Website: home-depot
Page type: payment
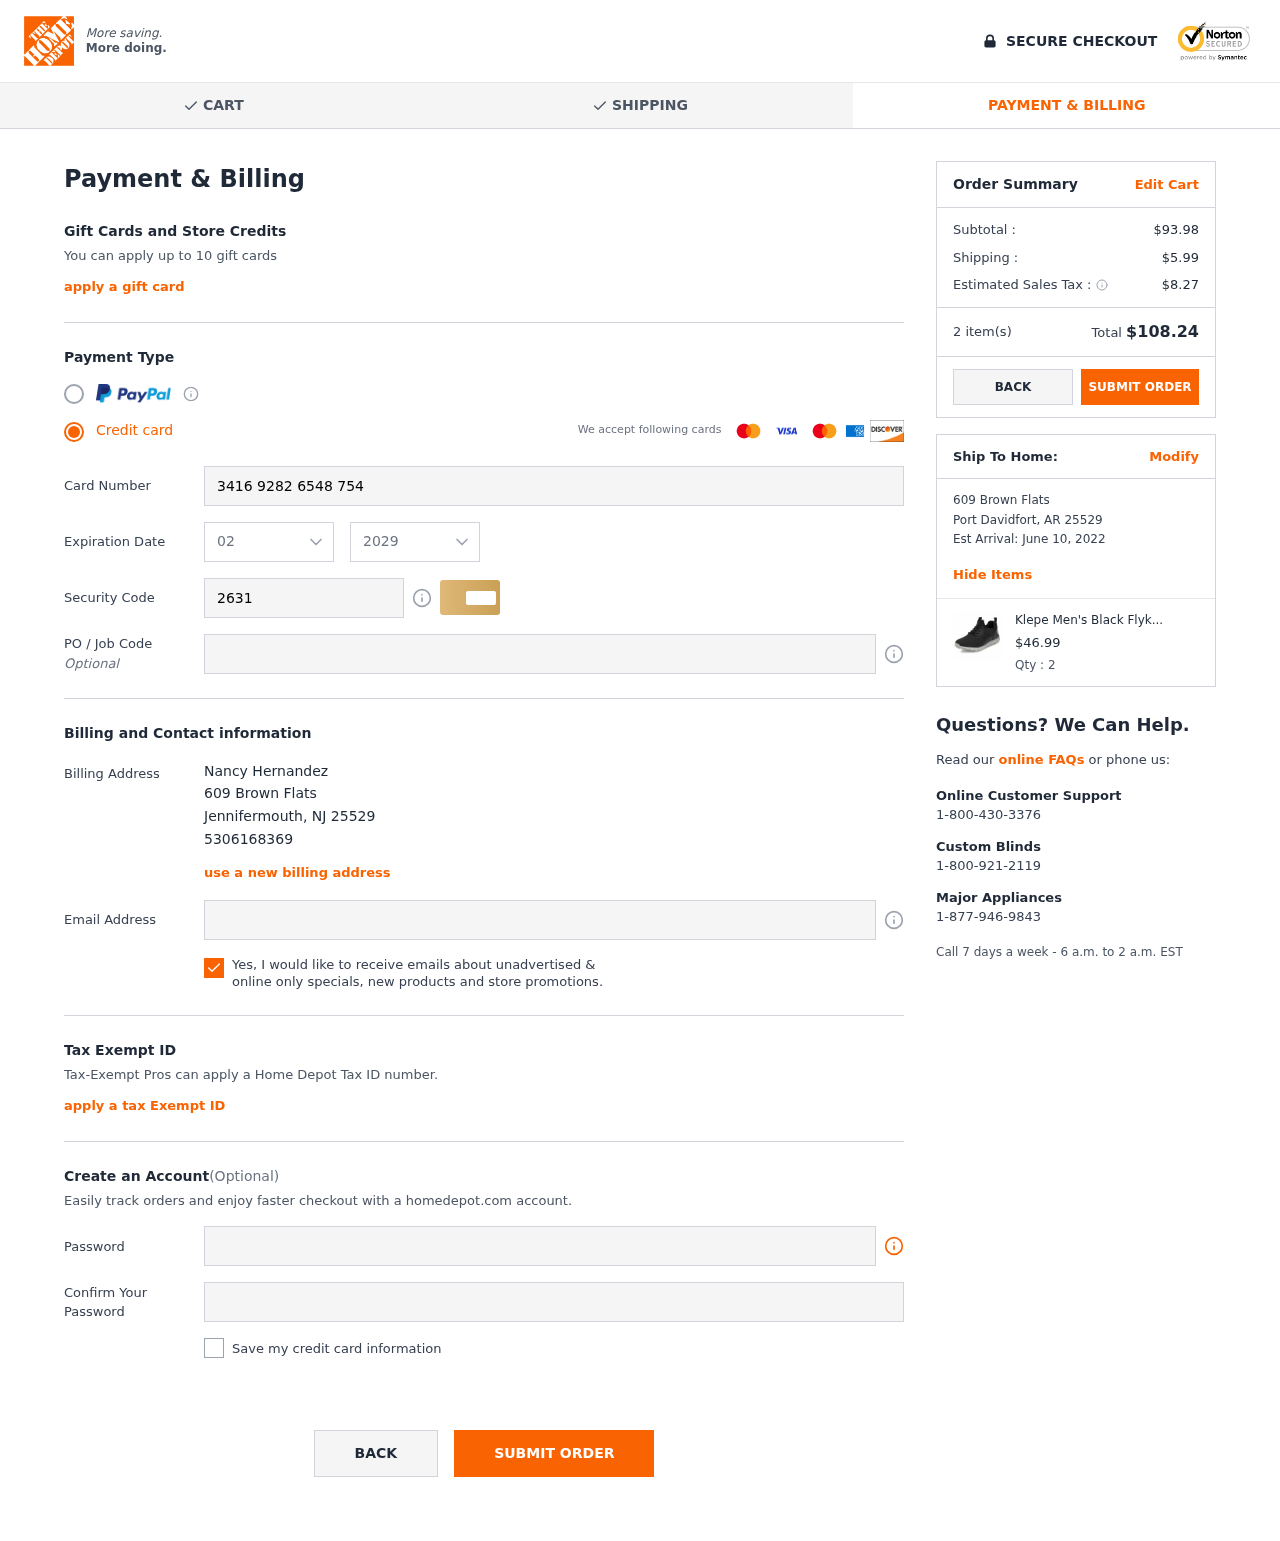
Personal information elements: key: PII_CARD_CVV
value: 2631
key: PII_CARD_EXPIRY_MONTH
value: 02
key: PII_CARD_EXPIRY_YEAR
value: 29
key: PII_CARD_NUMBER
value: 3416 9282 6548 754
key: PII_CITY
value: Jennifermouth
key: PII_CITY2
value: Port Davidfort
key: PII_EMAIL
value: nancy.hernandez@hotmail.com
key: PII_FULLNAME
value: Nancy Hernandez
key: PII_PHONE
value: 5306168369
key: PII_POSTCODE
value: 25529
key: PII_POSTCODE2
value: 25529
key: PII_STATE_ABBR
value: NJ
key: PII_STATE_ABBR2
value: AR
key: PII_STREET
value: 609 Brown Flats
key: PII_STREET2
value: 609 Brown Flats
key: PII_POSTCODE_FULL
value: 25529
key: PII_POSTCODE_NUMERIC
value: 25529
Product elements: key: PRODUCT1_NAME
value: Klepe Men's Black Flyknit with Memory Foam Running Shoes-7 UK (41 EU) (8 US) (FD18-04/BLK)
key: PRODUCT1_PRICE
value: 46.99
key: PRODUCT1_QUANTITY
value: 2
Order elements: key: ORDER_SUBTOTAL
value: $93.98
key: ORDER_SHIPPING_COST
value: $5.99
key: ORDER_TAX
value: $8.27
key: ORDER_NUM_ITEMS
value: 2 item(s)
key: ORDER_TOTAL
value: $108.24
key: ORDER_DELIVERY_DATE
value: June 10, 2022